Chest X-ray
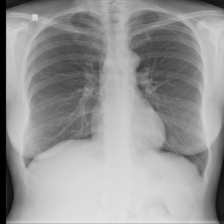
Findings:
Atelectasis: negative
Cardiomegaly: negative
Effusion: negative
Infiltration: negative
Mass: negative
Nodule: negative
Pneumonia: negative
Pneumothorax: negative
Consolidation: negative
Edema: negative
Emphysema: negative
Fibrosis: negative
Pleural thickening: negative
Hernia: negative